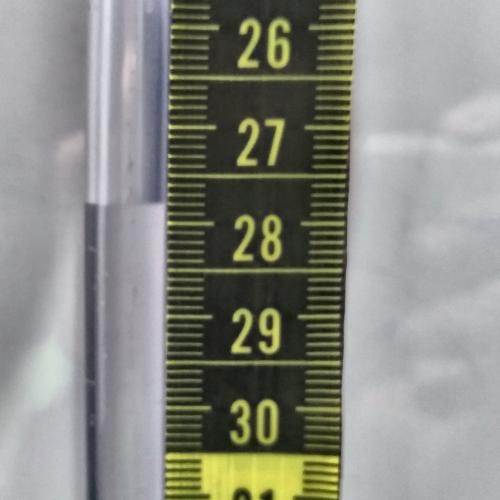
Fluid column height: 27.8 cm